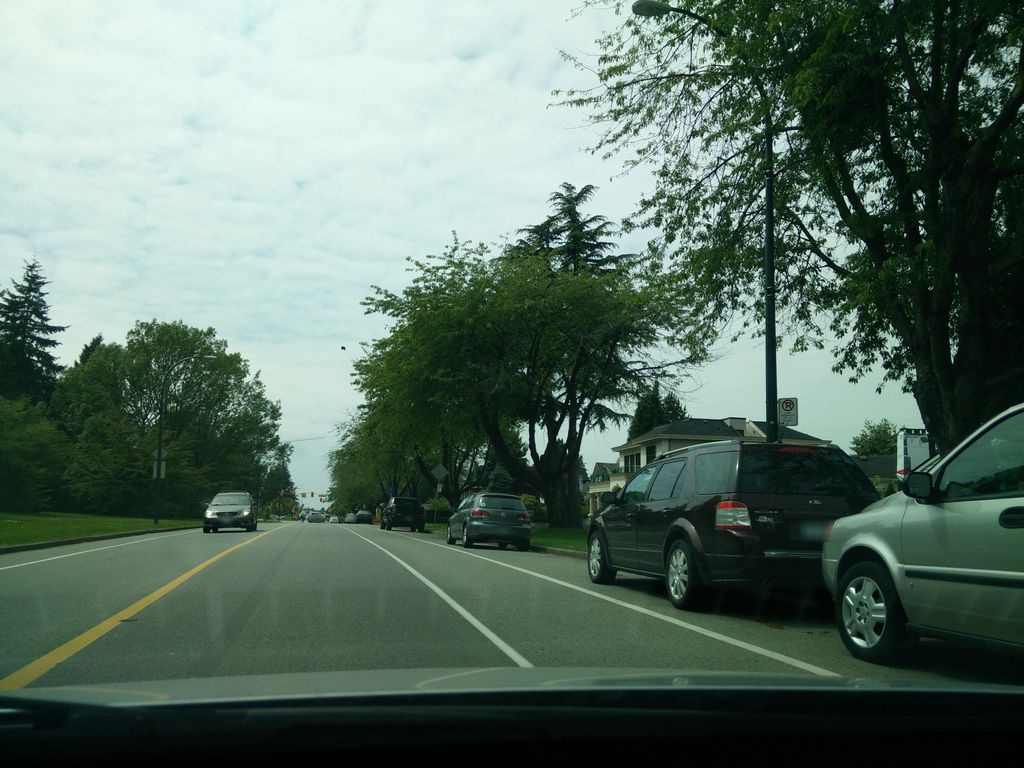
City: vancouver